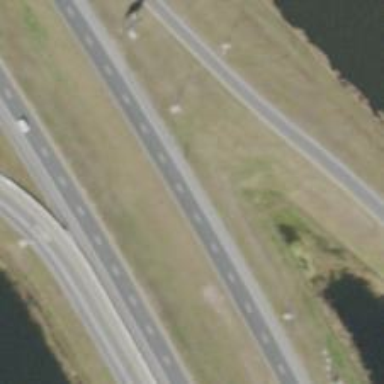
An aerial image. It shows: Asphalt motorway.